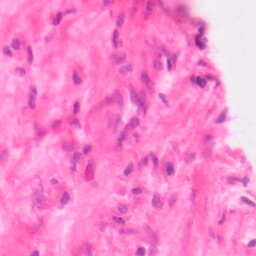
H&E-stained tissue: Colon